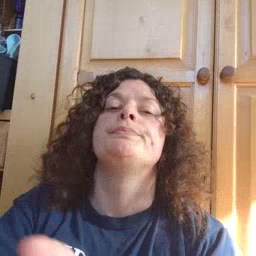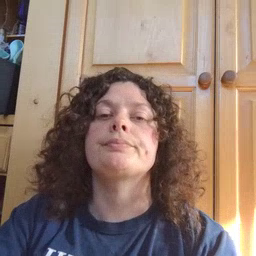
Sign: boat